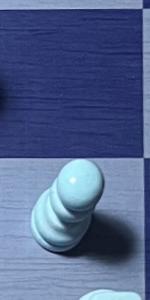
Label: Pawn_White